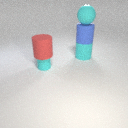
large blue rubber cylinder above large cyan rubber cylinder